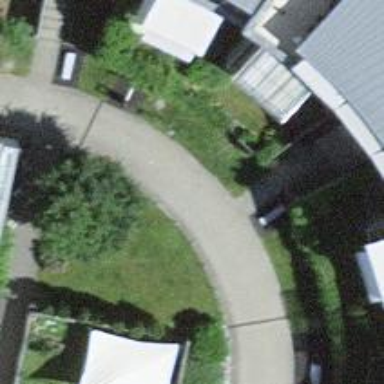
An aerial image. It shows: Paved footway.